Aerial crown-view tile of a tropical tree (Barro Colorado Island, Panama), acquired 20250512:
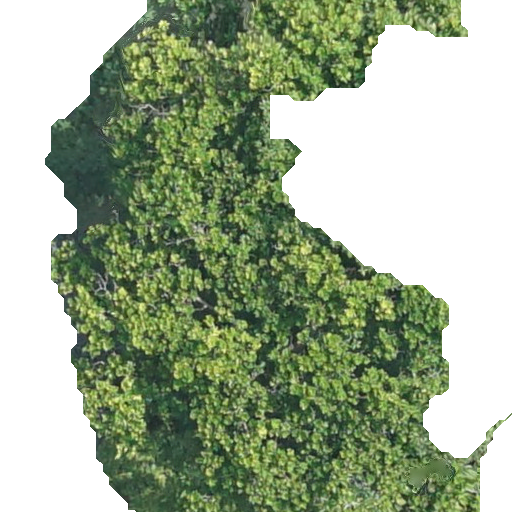
Species: Anacardium excelsum
GBIF accepted scientific name: Anacardium excelsum
Crown area: 257.759 m²